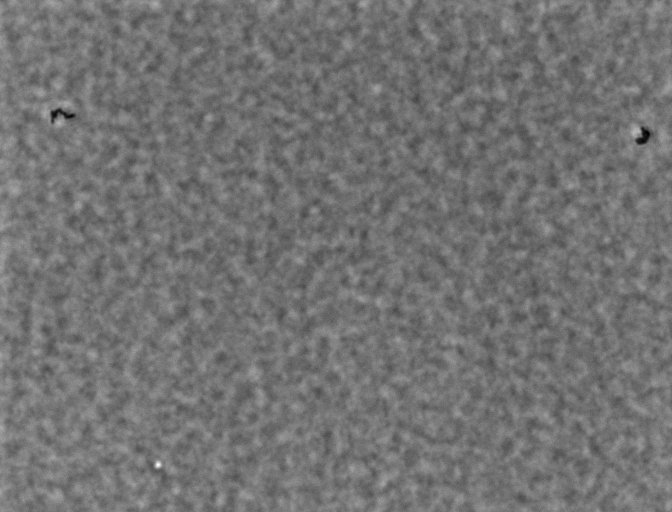
Listeria innocua